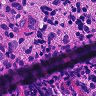
Metastatic tissue present: yes